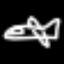
Label: airplane